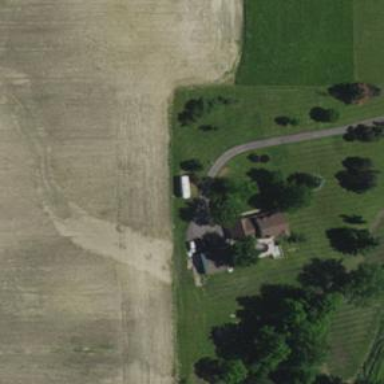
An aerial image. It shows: Driveway.